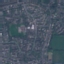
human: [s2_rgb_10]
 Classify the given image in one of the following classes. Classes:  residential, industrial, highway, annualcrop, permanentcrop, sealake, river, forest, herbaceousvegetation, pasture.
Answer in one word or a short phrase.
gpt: Residential